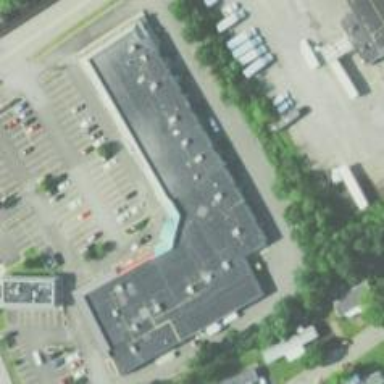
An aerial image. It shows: Supermarket.